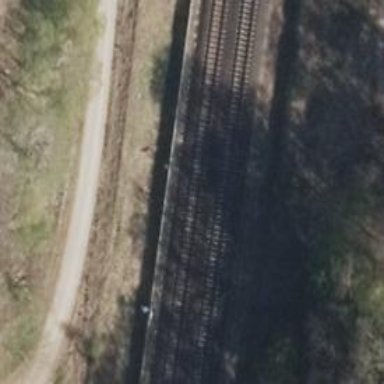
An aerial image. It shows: Railway signal.